Question: I try to do the sum by group and calculate how many percent each group account for. It is easy to do the 'SUMIF' using the 'GROUP BY' but then I stuck at 'SUM (ALL)' - I guess I could try to do 'SUM(CASE IF GROUP='A' THEN END) + SUM(CASE IF GROUP='B'...' but then whatif there is more GROUP ':('
'SELECT GROUP, SUM(SALES), SUM(SALES)/TOTAL FROM DATABASE.SALETABLE'

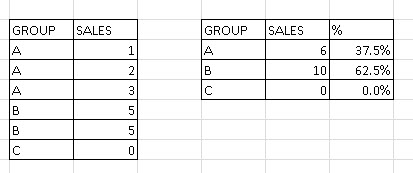
Answer: You can use 'SUM ... OVER()' to get the total sales.
'''
SELECT [Group],
SUM(SALES) AS [Sales],
100.0 * SUM(SALES) / SUM(SUM(SALES)) OVER () AS [%]
FROM YourTable
GROUP BY [Group]
'''
<URL>